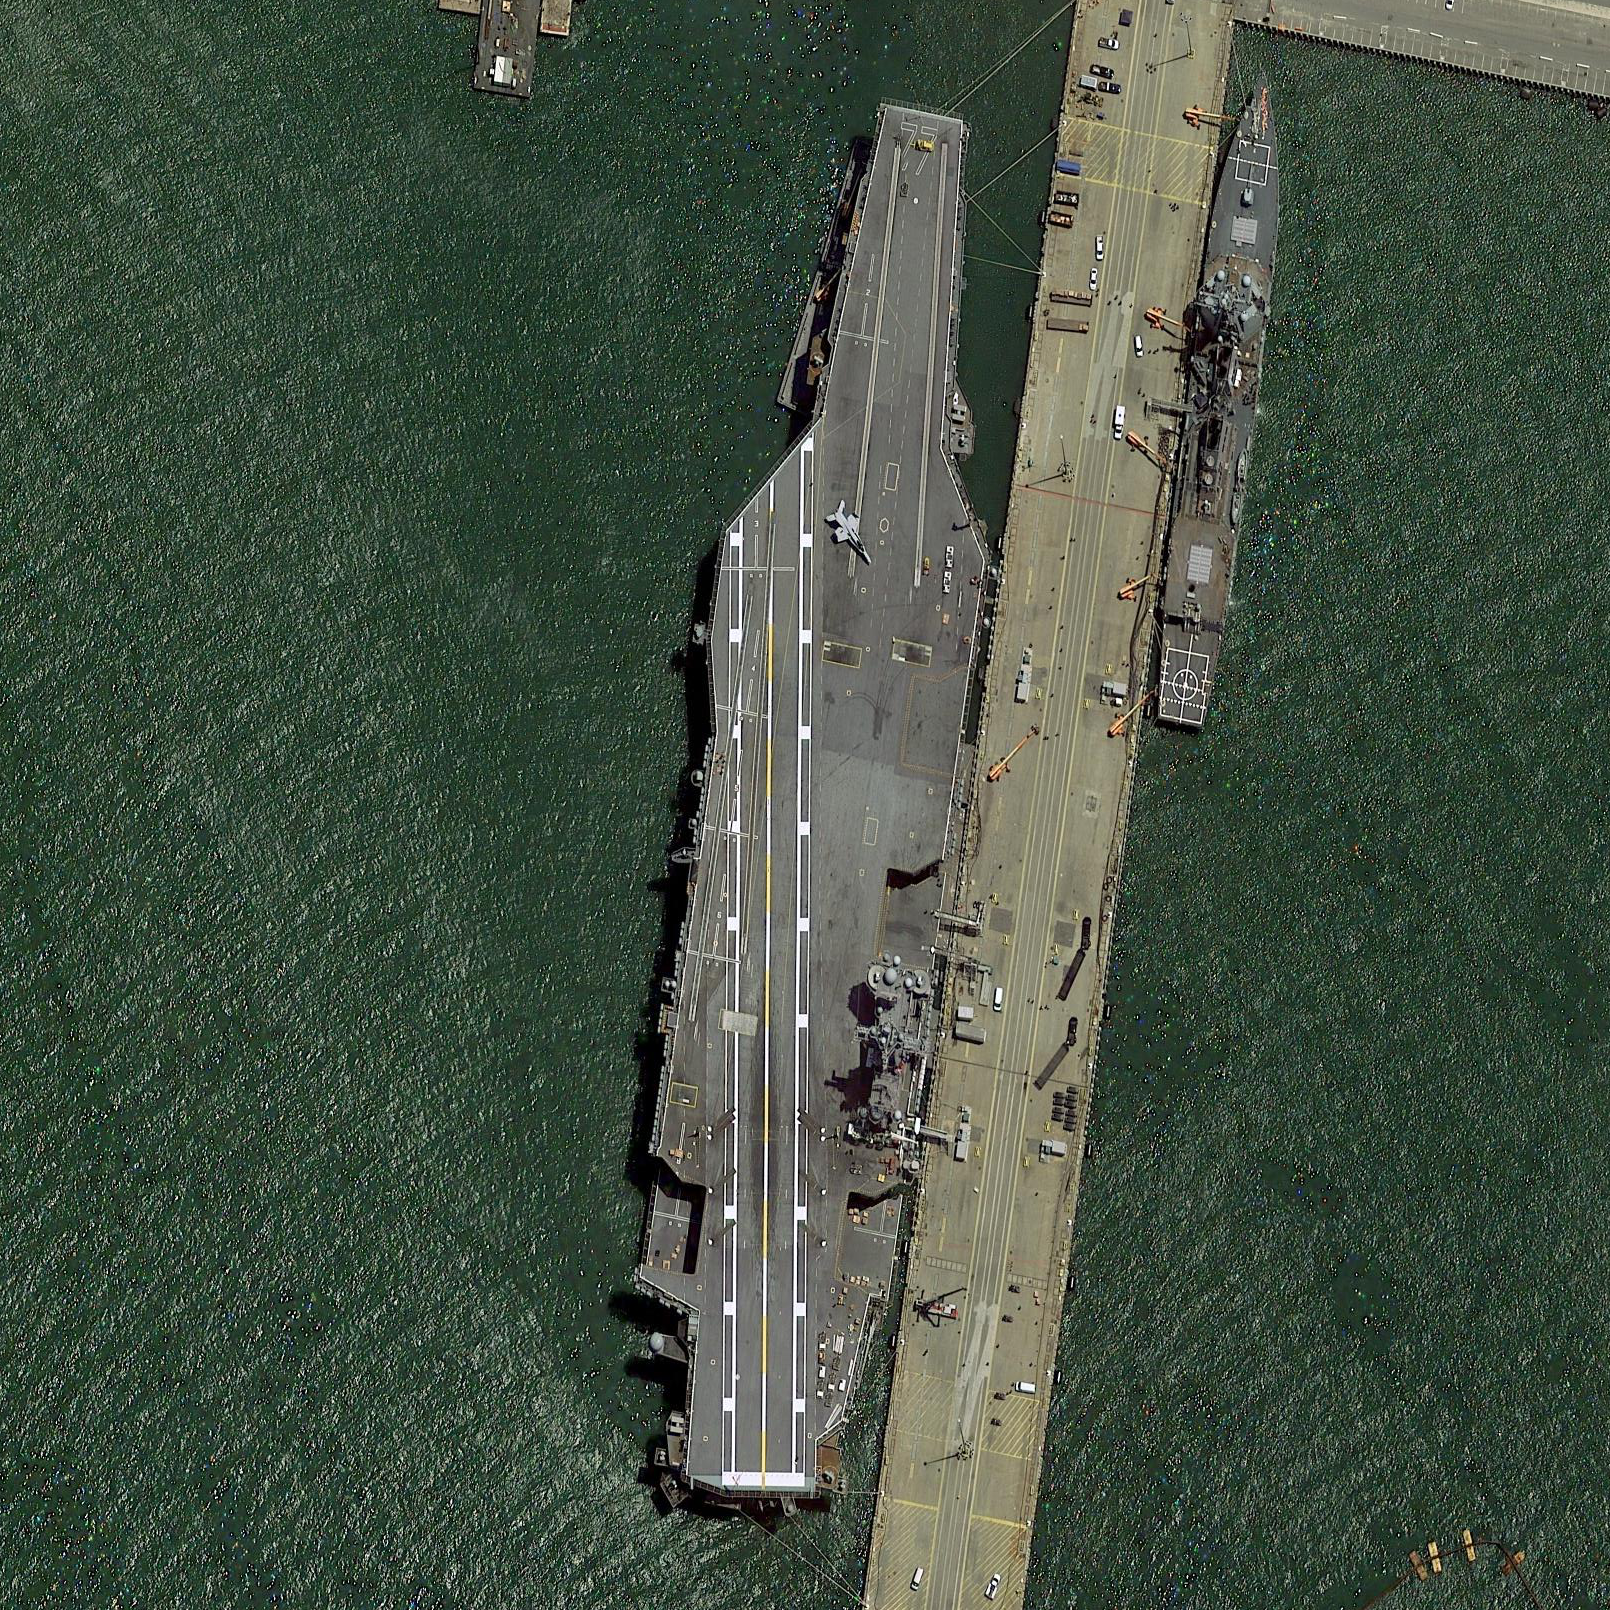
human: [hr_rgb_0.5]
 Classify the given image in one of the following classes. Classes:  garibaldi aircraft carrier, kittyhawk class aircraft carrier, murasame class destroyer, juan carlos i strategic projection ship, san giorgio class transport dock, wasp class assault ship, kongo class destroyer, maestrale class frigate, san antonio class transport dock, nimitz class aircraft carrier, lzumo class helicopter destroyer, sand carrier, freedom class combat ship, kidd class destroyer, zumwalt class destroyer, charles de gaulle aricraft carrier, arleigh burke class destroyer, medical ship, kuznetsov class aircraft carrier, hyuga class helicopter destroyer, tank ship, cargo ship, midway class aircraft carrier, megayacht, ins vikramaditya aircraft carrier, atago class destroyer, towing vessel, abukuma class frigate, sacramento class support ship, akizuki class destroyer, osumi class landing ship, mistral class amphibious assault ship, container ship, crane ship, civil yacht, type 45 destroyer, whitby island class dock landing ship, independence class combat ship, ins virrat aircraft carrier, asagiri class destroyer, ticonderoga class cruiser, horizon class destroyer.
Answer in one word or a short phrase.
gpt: Nimitz class aircraft carrier